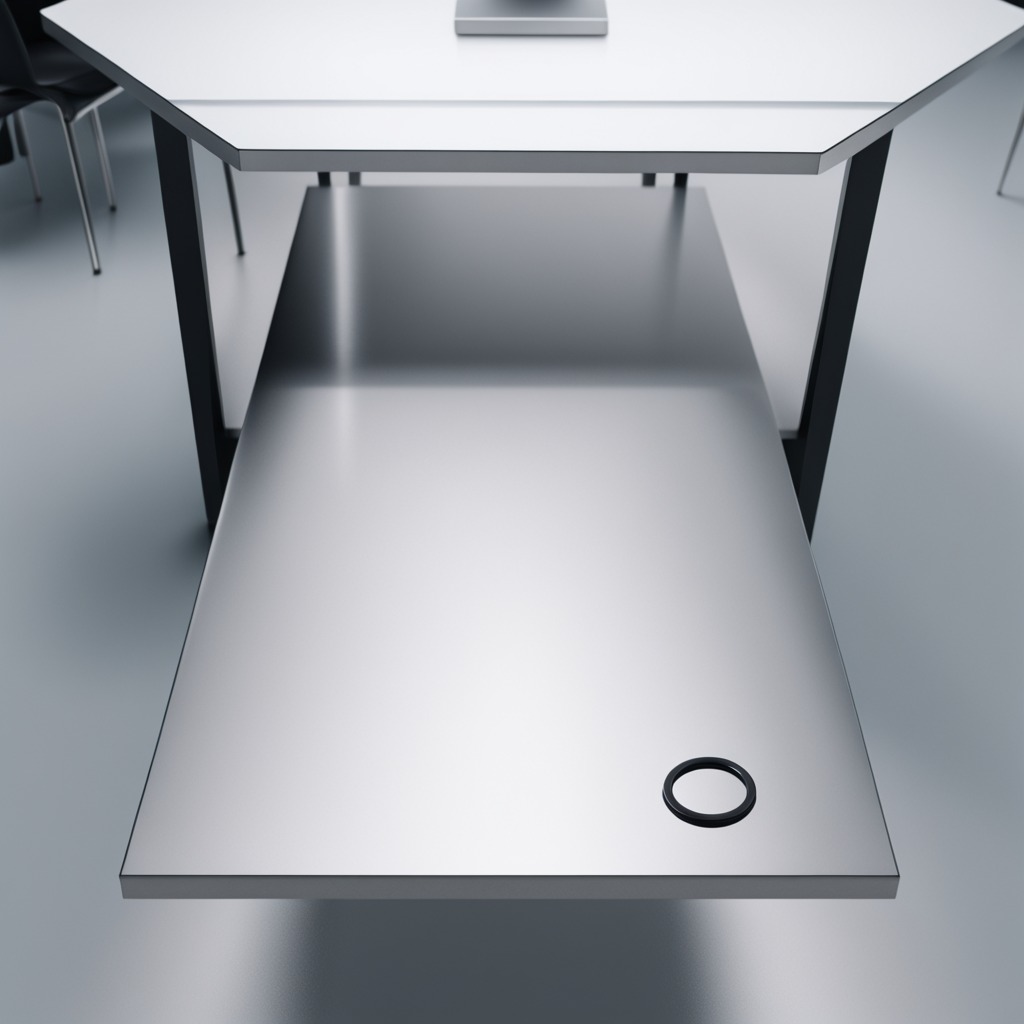
A rubber O-ring lies on a stainless steel table in a high-end prototyping lab.